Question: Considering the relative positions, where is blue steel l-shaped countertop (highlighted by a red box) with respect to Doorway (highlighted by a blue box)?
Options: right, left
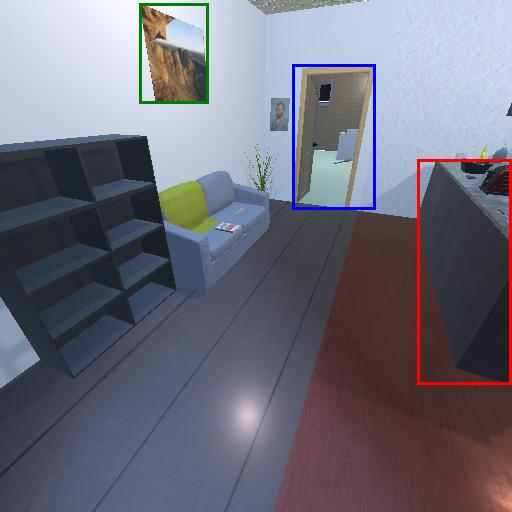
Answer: right